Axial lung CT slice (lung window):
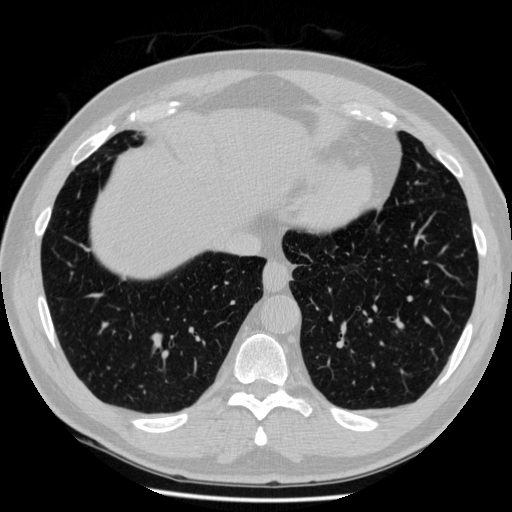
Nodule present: no